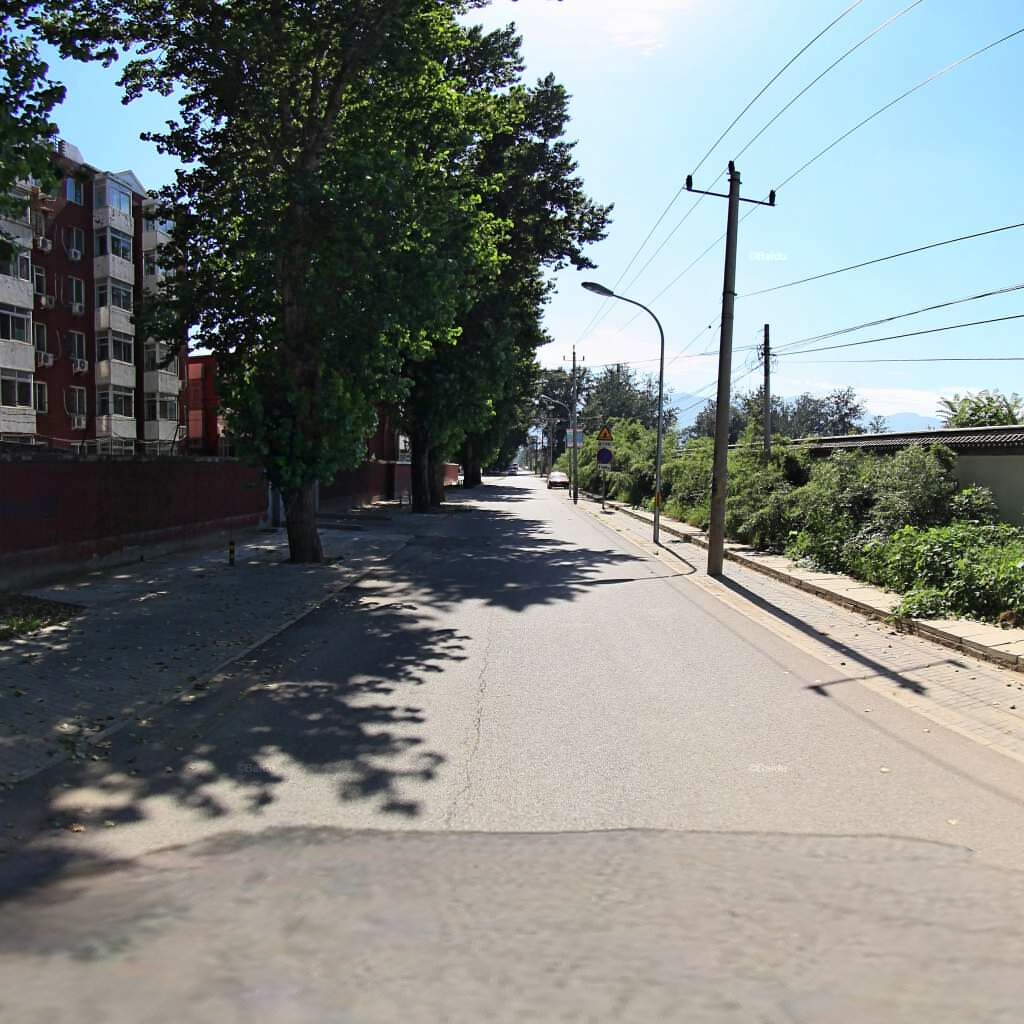
Region: Haidian
Road damage annotations: longitudinal crack